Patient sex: M
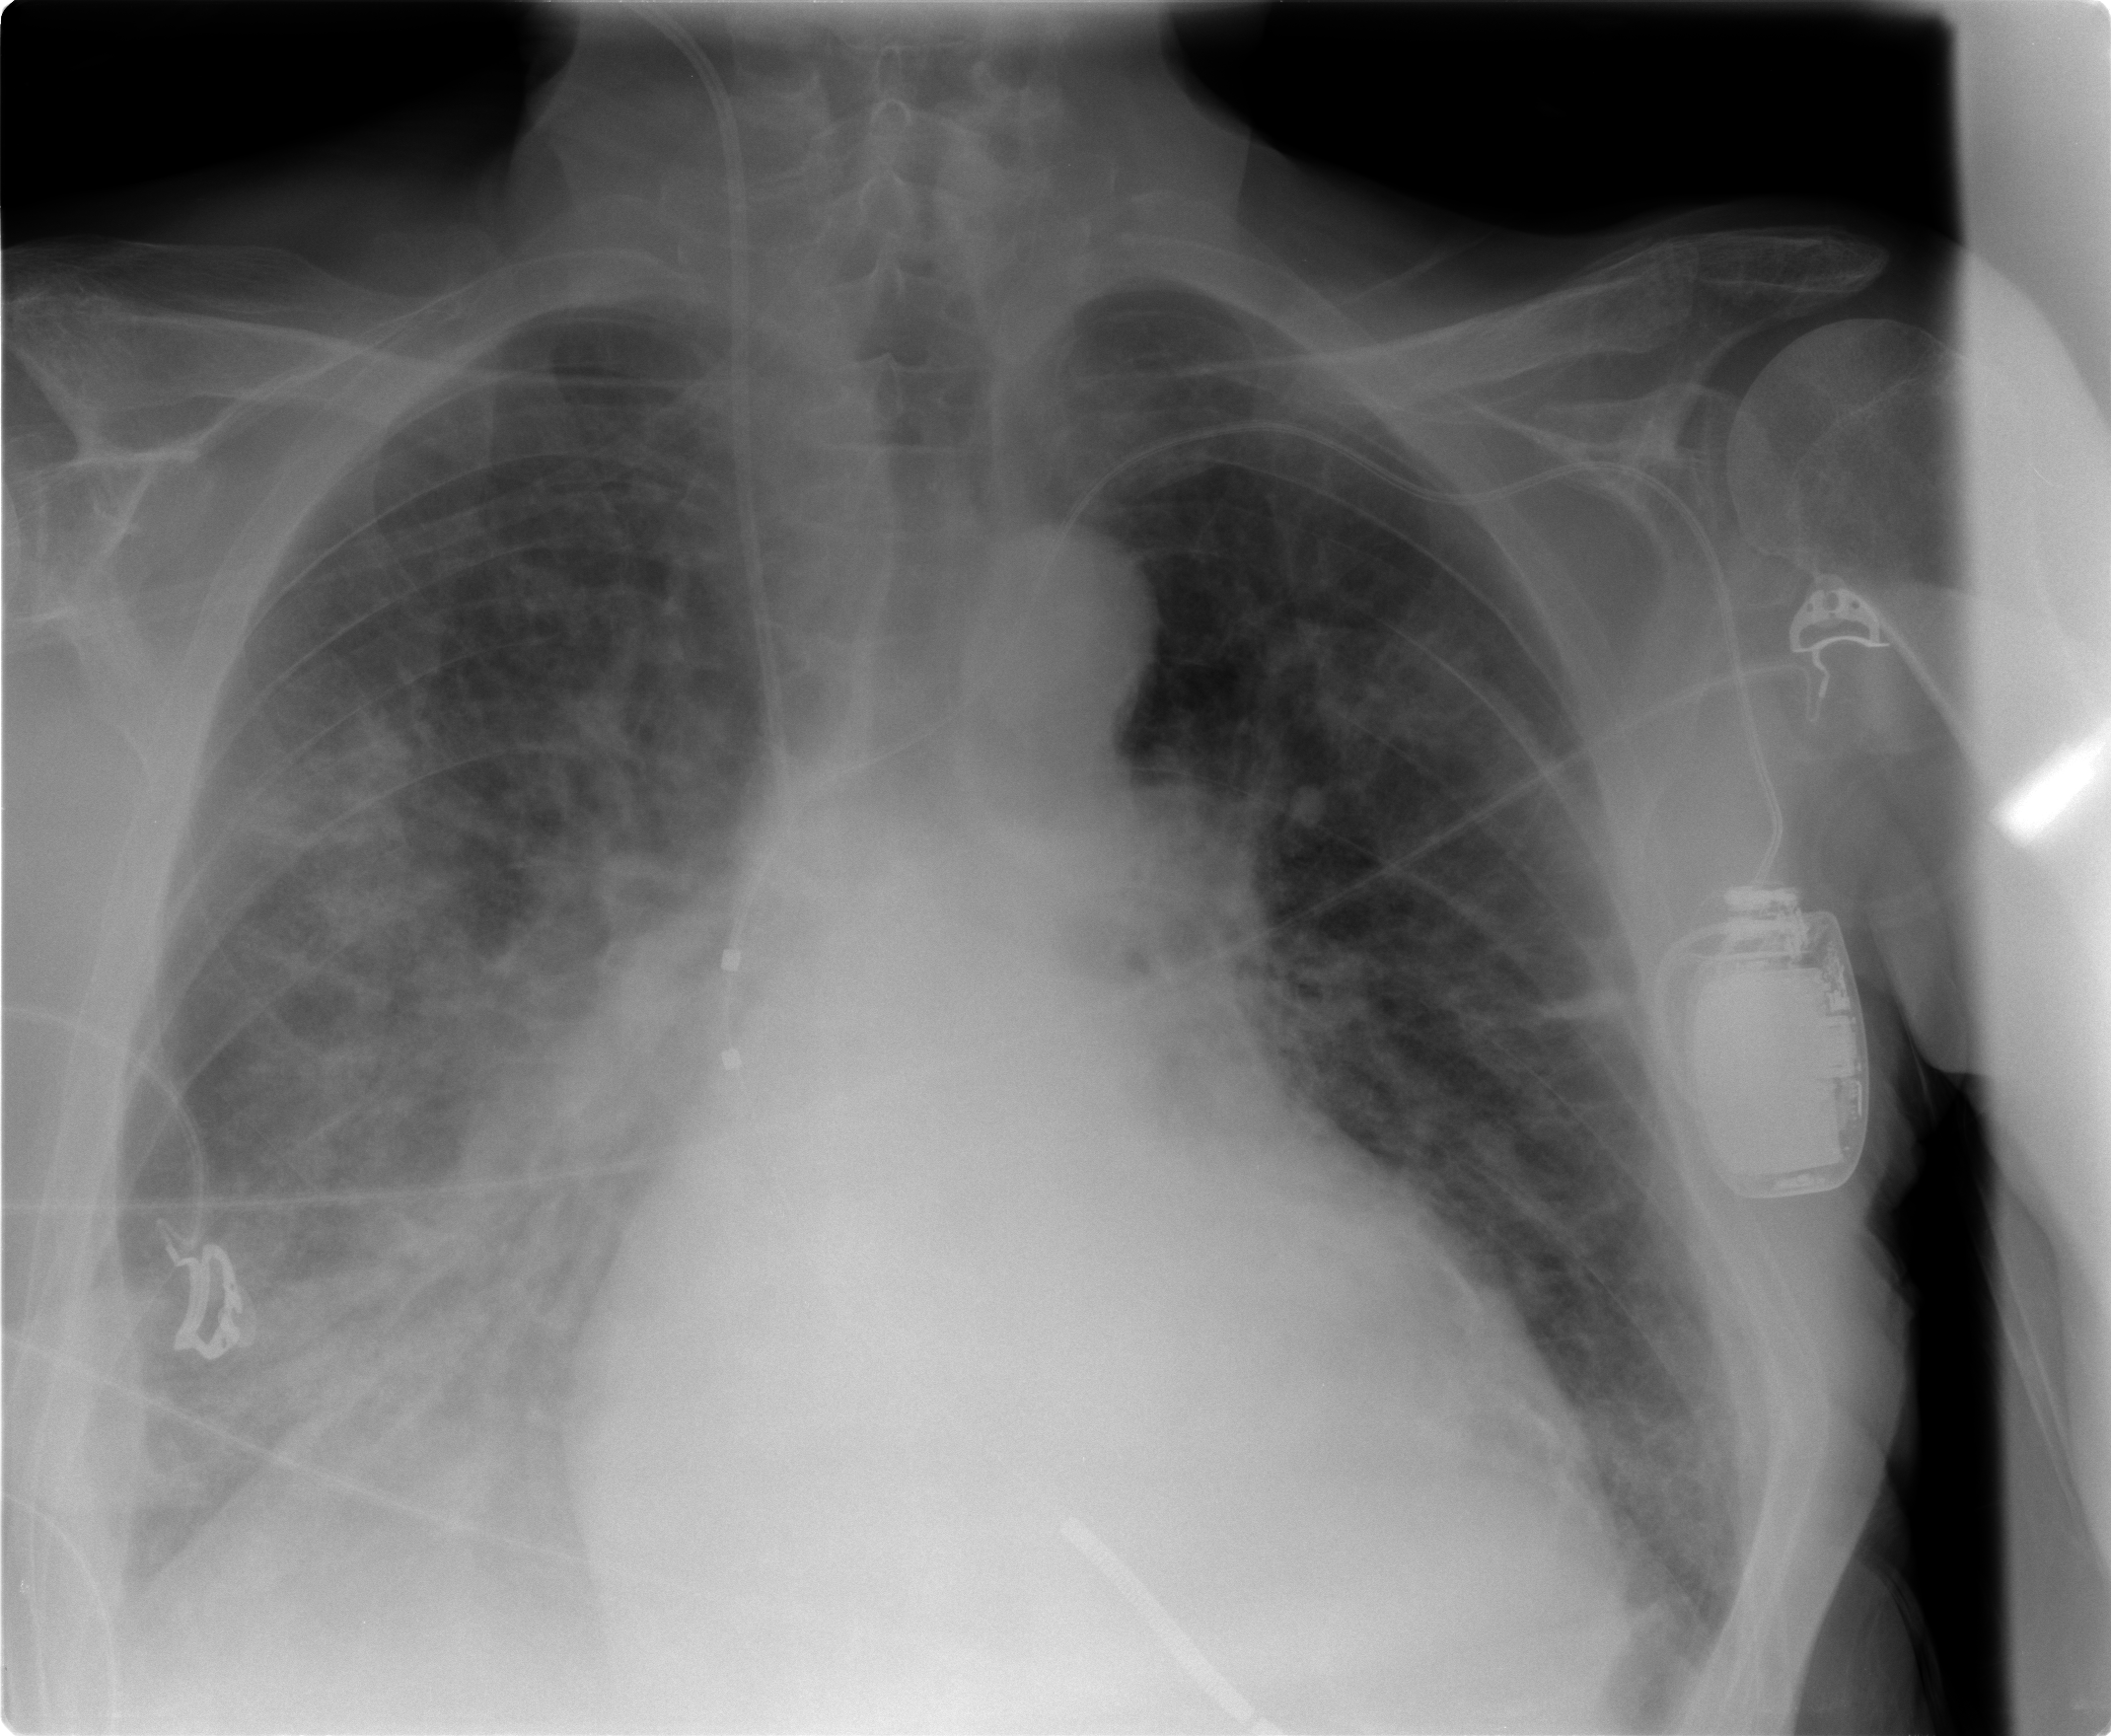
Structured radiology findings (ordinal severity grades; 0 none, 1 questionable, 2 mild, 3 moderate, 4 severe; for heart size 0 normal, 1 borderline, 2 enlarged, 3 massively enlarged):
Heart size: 2
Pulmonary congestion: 3
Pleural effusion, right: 2
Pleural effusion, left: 2
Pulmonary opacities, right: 2
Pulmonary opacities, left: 2
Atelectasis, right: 3
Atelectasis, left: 3